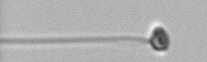
Label: flagellate